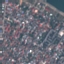
Land use / land cover: Residential